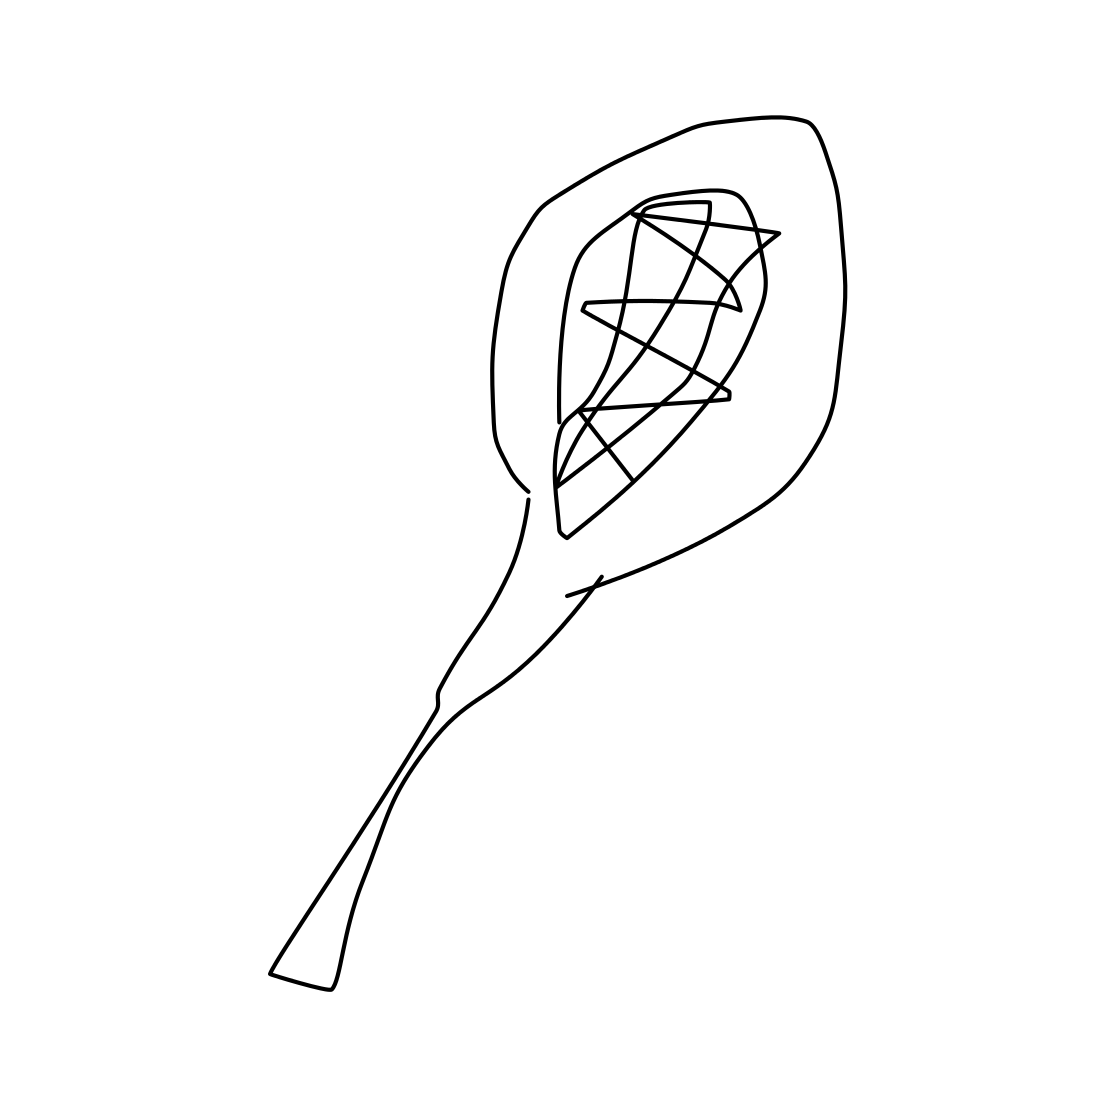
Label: tennis-racket